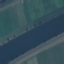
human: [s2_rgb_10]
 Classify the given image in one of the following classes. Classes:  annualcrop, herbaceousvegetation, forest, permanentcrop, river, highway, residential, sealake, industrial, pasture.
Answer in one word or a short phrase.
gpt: River